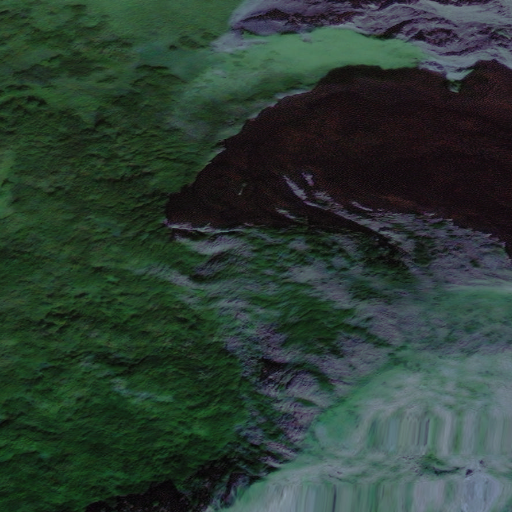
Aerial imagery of mountain in Alaska named Hag Peak containing only unknown